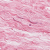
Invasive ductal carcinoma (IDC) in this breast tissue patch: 0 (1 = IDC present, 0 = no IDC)